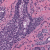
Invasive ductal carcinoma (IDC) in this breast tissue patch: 0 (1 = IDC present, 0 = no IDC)